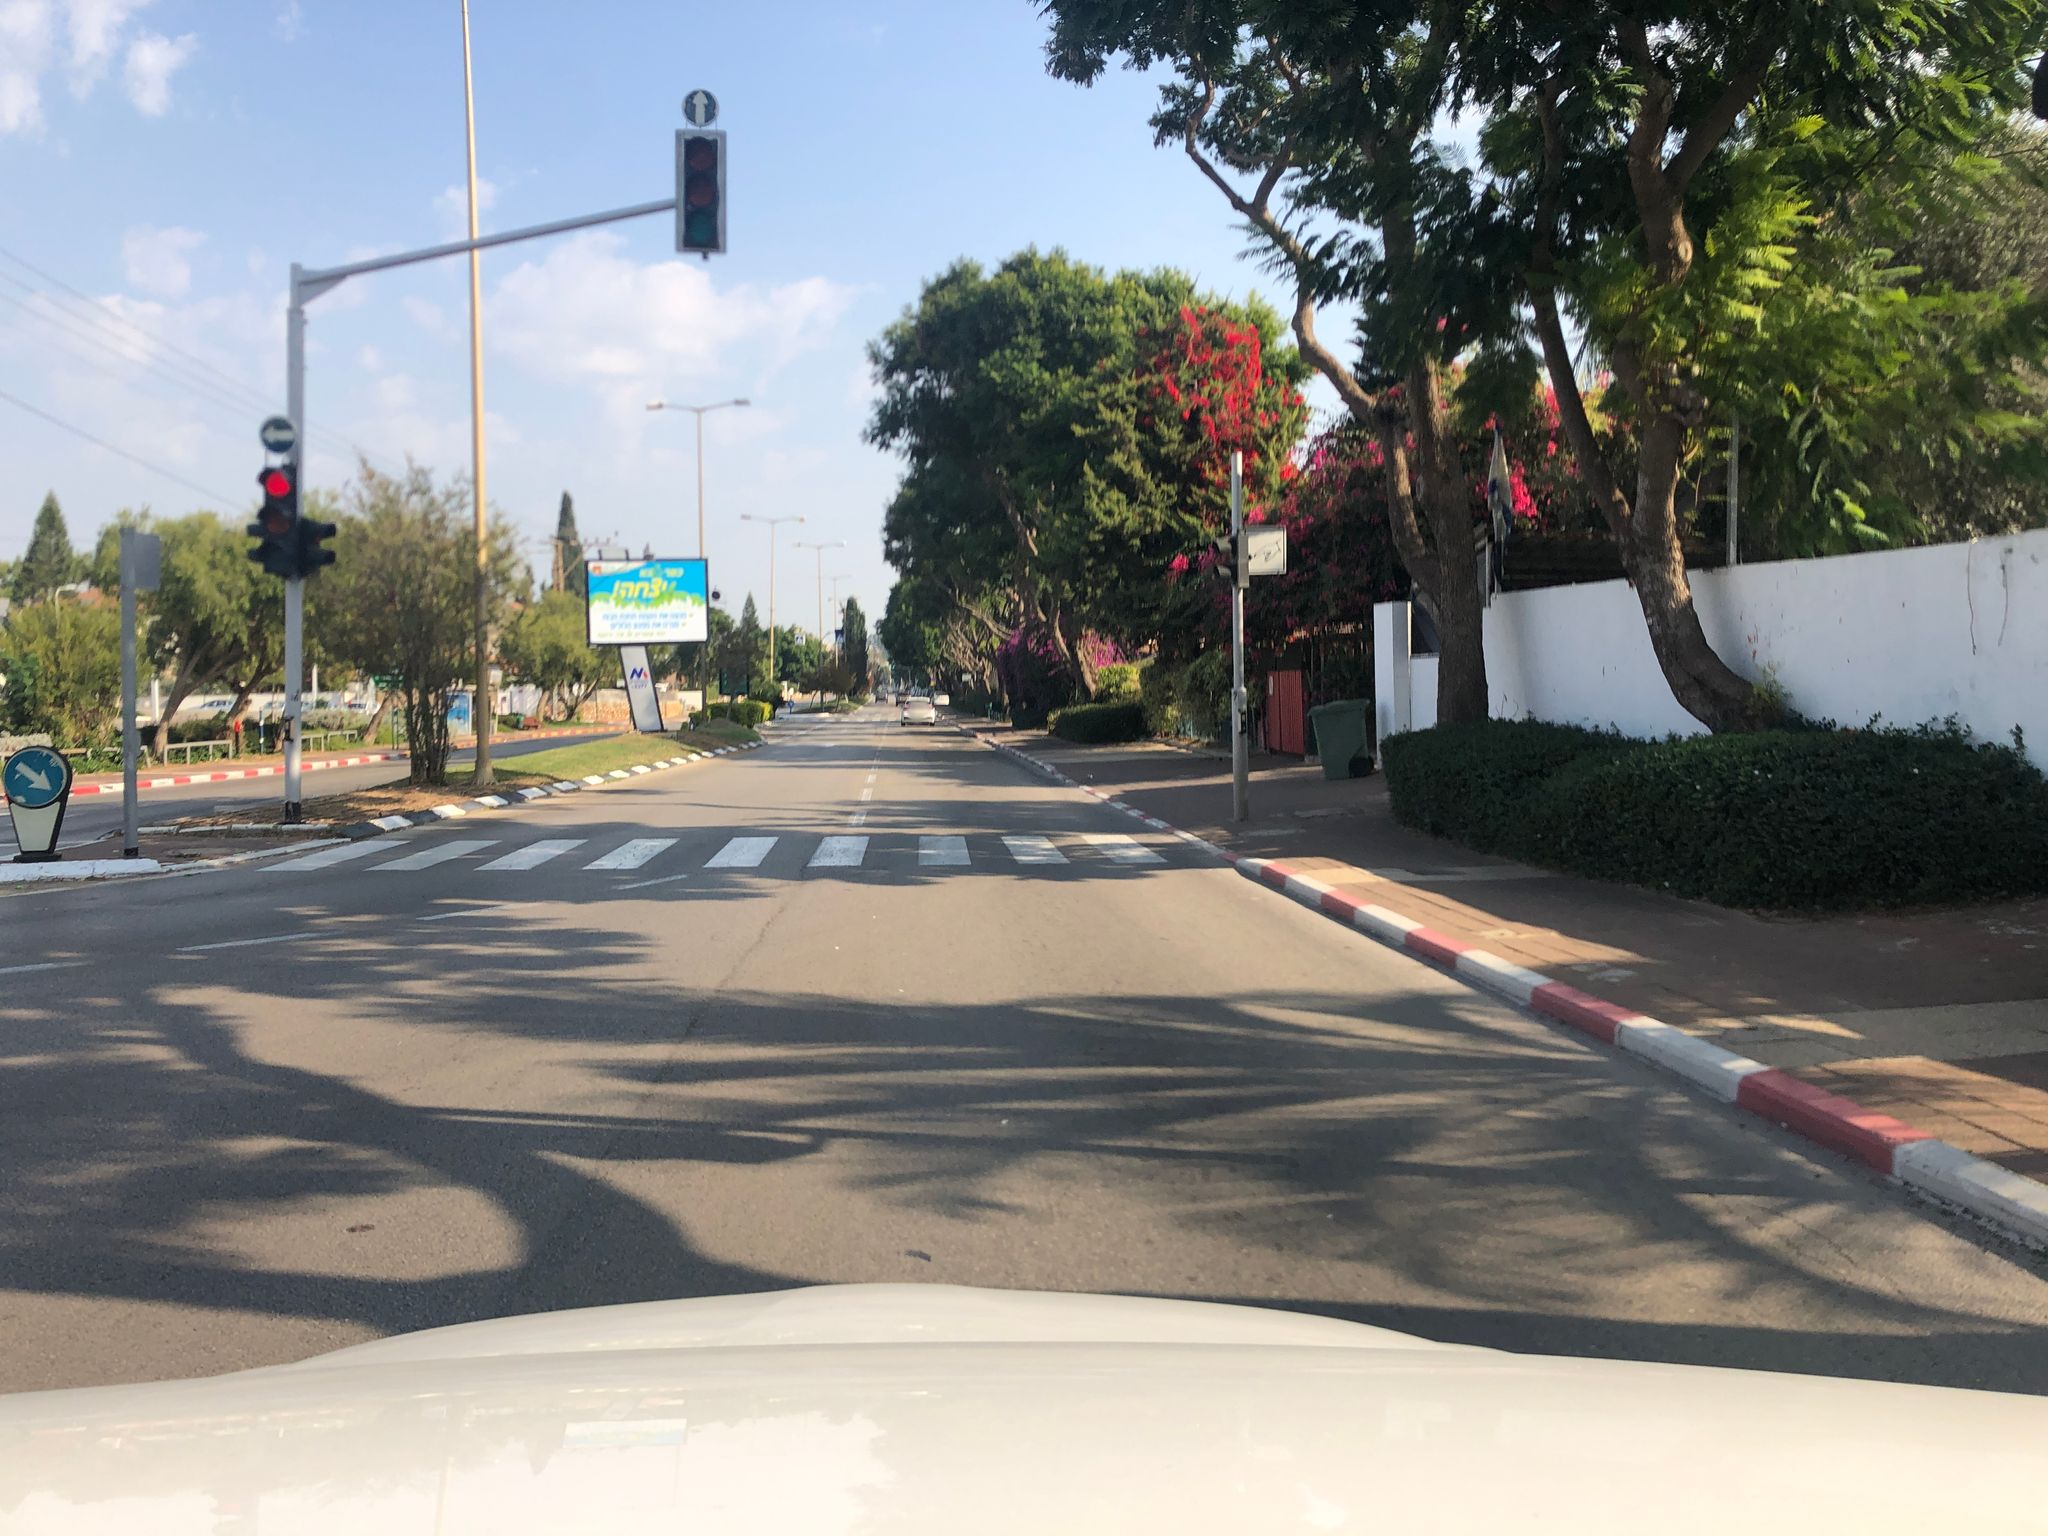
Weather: clear
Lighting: day
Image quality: good
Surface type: driving surface
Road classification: primary
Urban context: urban centre
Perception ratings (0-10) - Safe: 7.43, Lively: 5.82, Beautiful: 8.36, Boring: 3, Depressing: 5.89, Wealthy: 2.55